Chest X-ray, PA view. Patient: 53 years old, sex F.
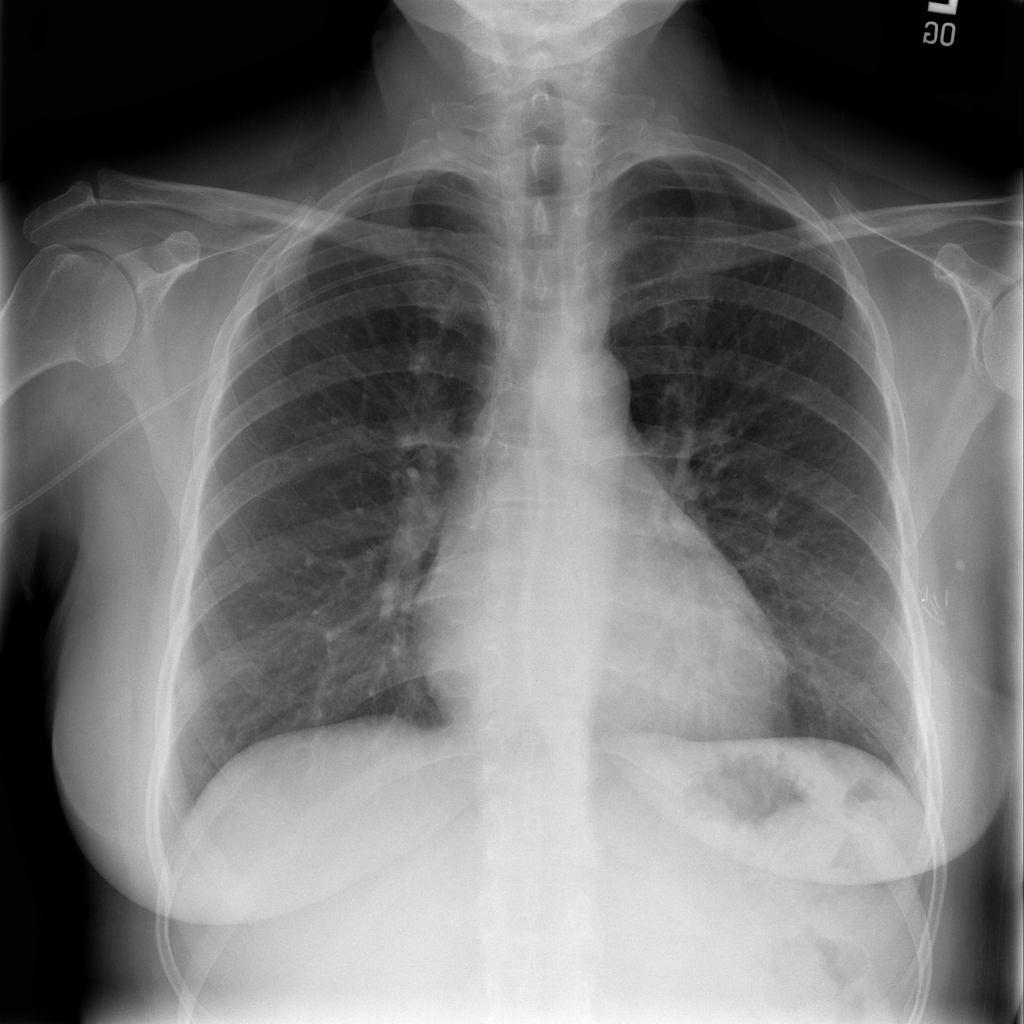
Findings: No Finding